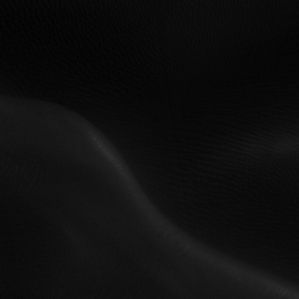
Label: non_frost